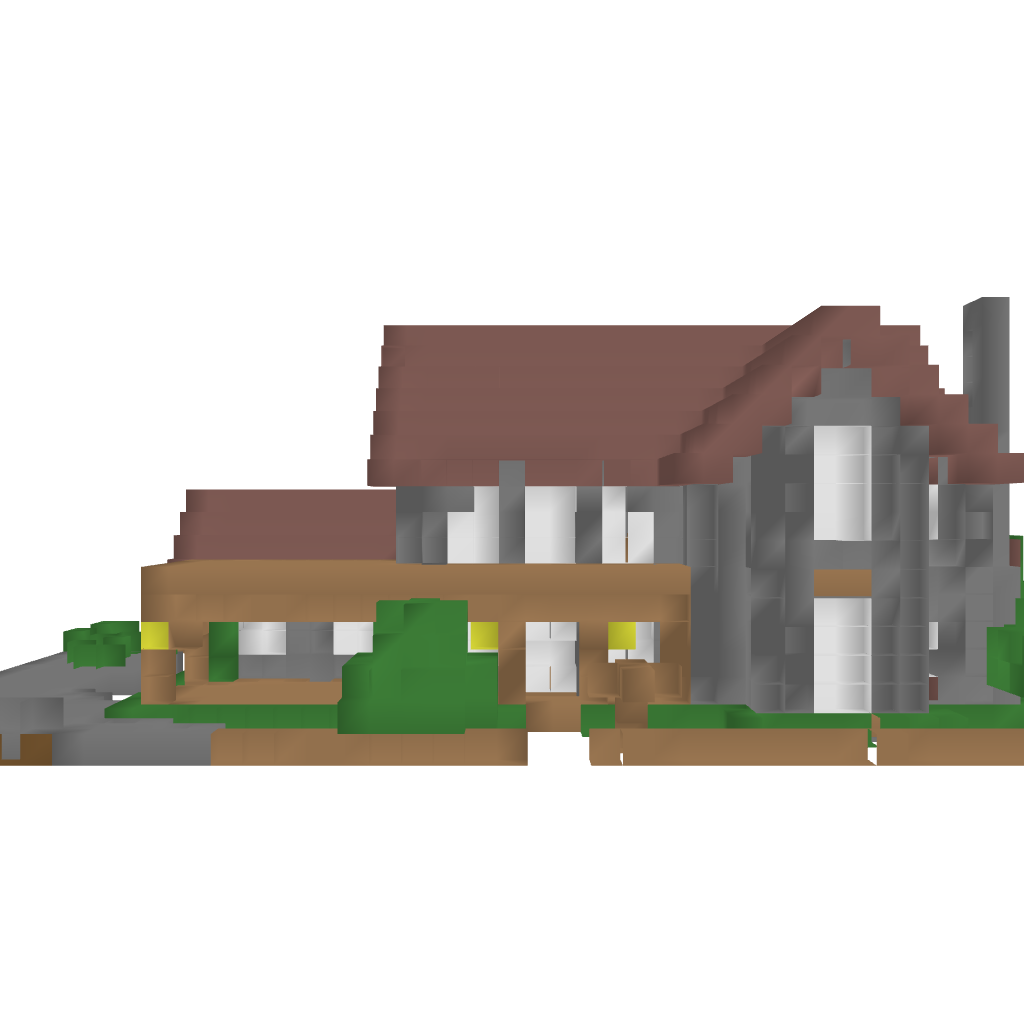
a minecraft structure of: Suburban Brick Home bad low quality